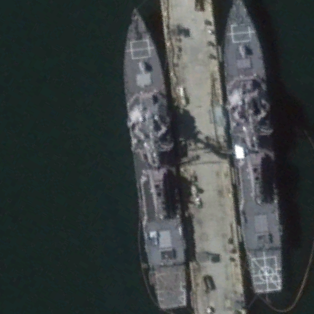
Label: destroyer